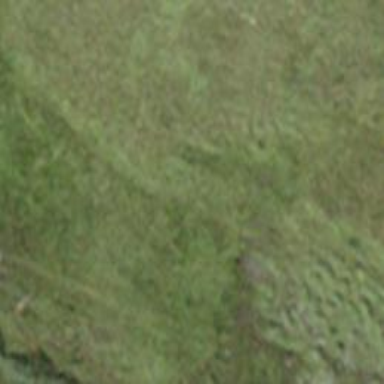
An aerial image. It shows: Path covered in grass.